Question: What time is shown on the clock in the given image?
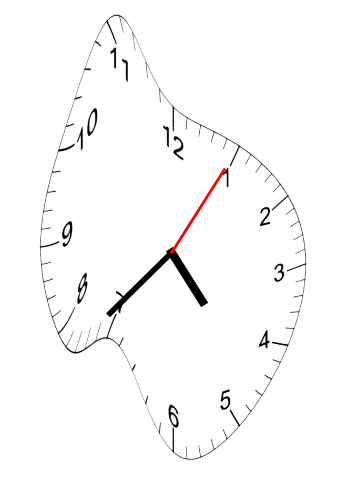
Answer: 04:37:05